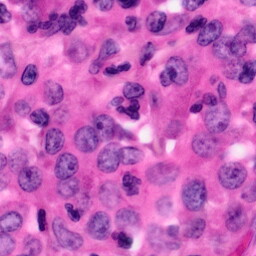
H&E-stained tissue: Pancreatic